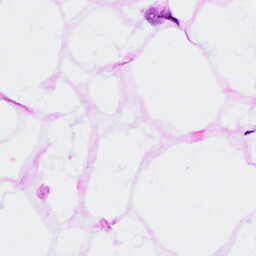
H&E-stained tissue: Breast